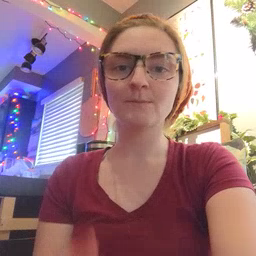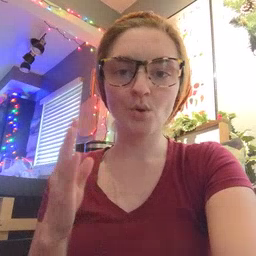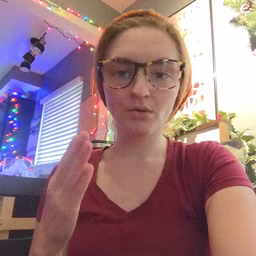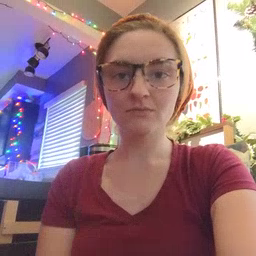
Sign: blue